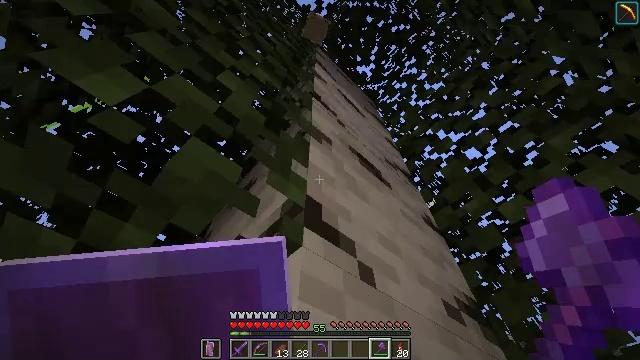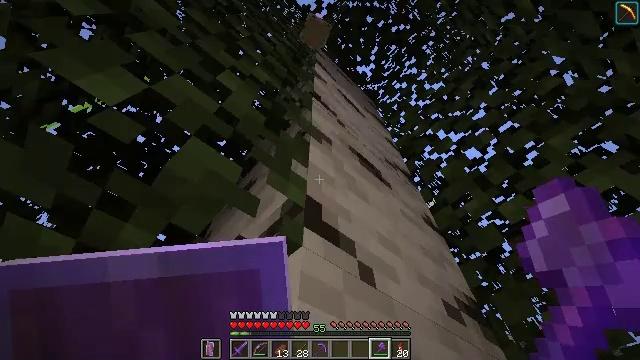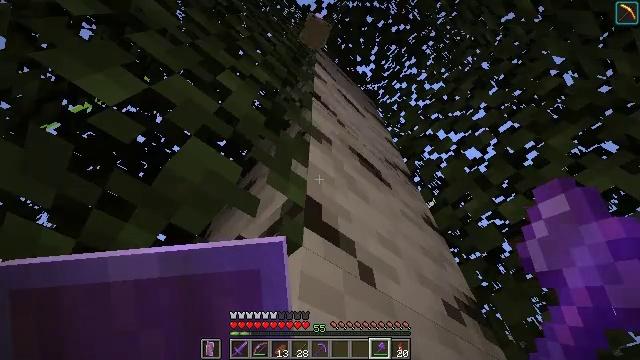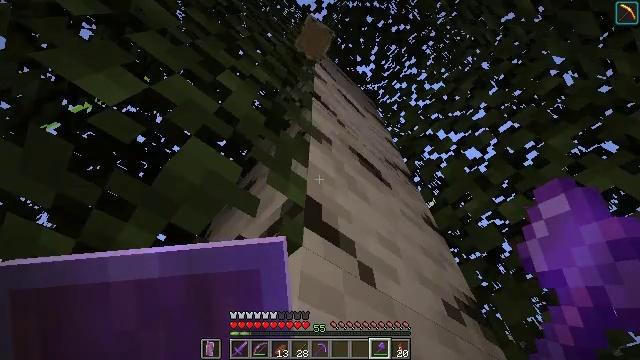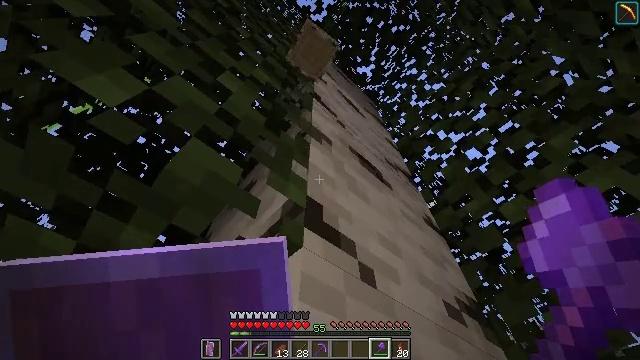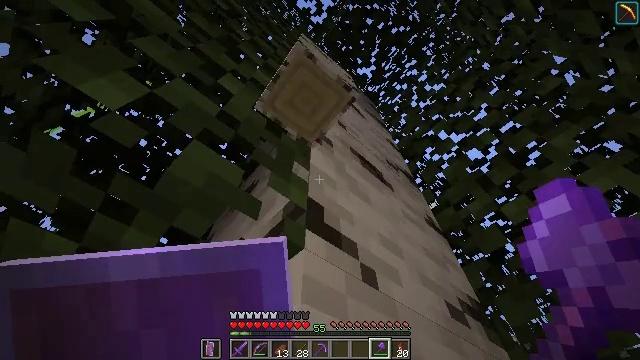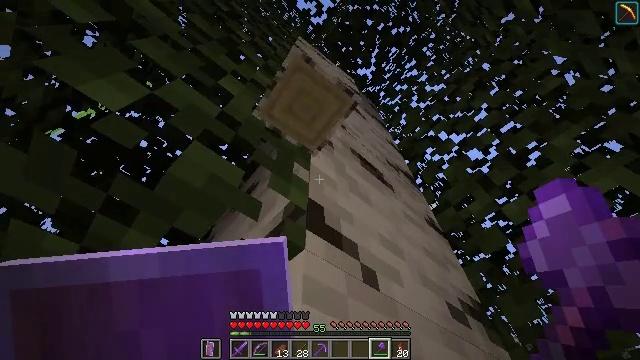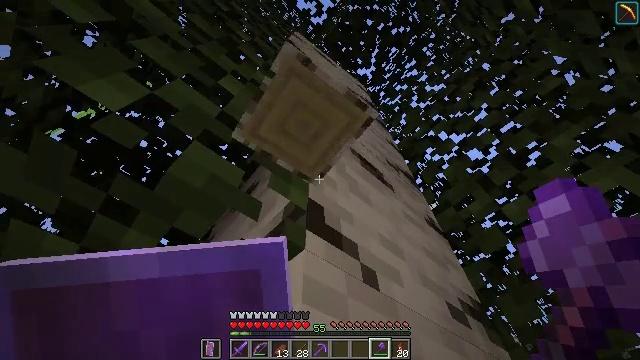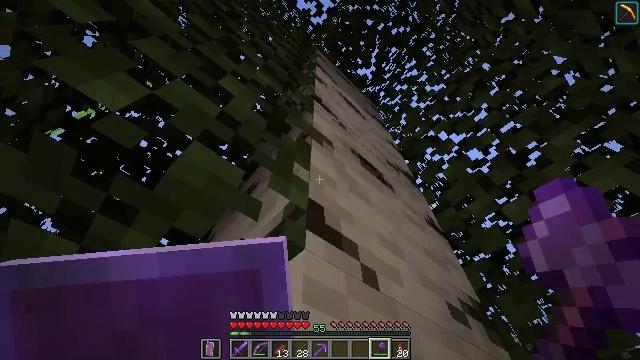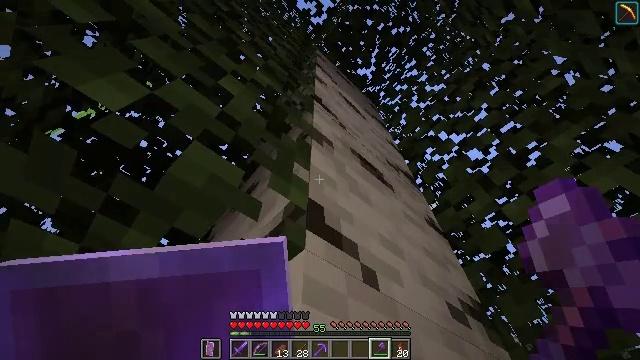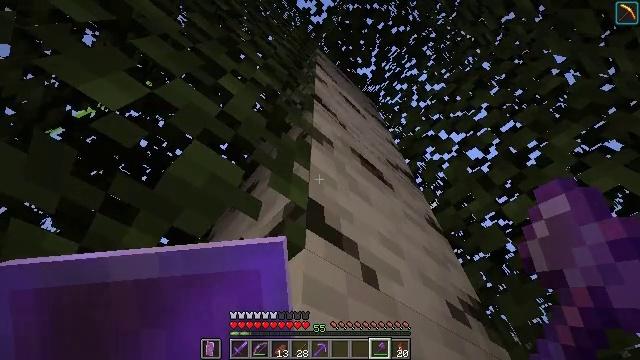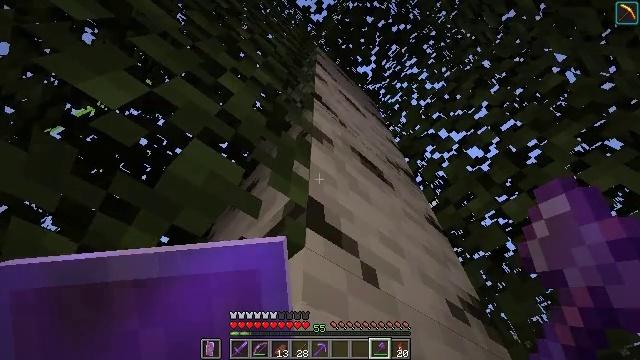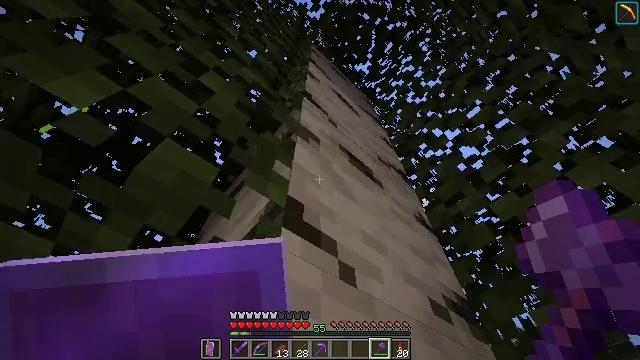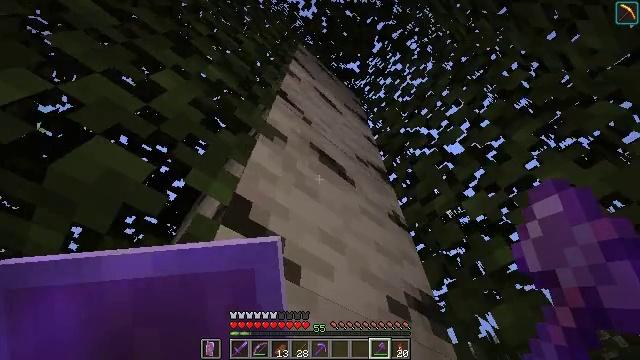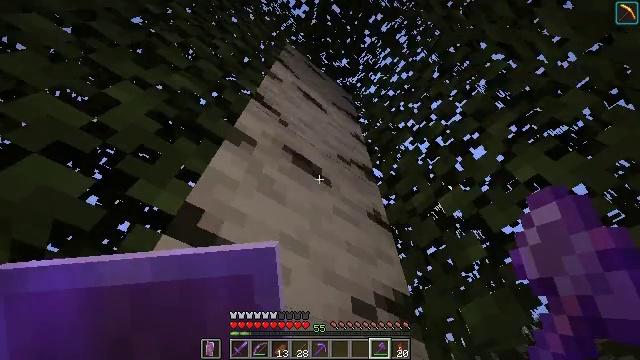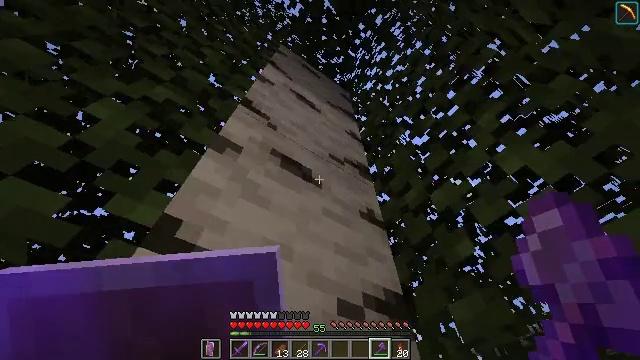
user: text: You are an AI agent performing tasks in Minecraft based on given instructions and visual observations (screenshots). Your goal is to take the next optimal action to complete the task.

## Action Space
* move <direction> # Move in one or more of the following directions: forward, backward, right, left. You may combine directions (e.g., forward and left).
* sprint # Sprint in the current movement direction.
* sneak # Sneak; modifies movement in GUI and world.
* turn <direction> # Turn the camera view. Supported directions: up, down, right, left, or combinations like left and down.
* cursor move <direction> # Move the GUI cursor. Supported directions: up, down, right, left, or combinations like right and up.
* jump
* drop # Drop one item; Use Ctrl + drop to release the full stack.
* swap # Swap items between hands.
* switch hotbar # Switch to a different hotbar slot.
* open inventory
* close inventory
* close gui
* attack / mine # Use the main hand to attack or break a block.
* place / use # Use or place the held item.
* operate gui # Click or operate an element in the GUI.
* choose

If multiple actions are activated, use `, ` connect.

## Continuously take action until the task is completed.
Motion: motion action
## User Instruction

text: Gather birch log for crafting.
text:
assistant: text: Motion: no_op
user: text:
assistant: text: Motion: no_op
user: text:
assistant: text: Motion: no_op
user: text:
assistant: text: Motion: no_op
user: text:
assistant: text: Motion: no_op
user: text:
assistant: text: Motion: no_op
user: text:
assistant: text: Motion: no_op
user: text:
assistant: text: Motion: no_op
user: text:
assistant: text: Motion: no_op
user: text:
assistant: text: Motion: no_op
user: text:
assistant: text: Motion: no_op
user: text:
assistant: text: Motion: move right
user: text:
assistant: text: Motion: move right
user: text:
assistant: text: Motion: move right, turn left
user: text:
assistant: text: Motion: move right, turn left
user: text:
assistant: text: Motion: turn left
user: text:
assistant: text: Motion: turn left
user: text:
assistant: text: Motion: turn left
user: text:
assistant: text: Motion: turn left, attack / mine
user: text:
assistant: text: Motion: turn left, attack / mine
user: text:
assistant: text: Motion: turn left and down, attack / mine
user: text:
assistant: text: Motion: turn left, attack / mine
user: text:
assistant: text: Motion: turn left, attack / mine
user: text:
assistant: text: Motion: attack / mine
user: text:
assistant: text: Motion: attack / mine
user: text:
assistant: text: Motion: attack / mine
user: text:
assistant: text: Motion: no_op
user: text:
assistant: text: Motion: no_op
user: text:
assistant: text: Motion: no_op
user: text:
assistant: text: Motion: no_op